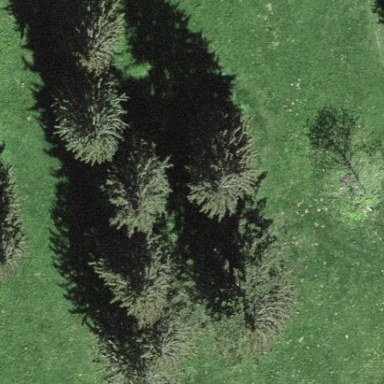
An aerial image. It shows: Beautiful woodland area.